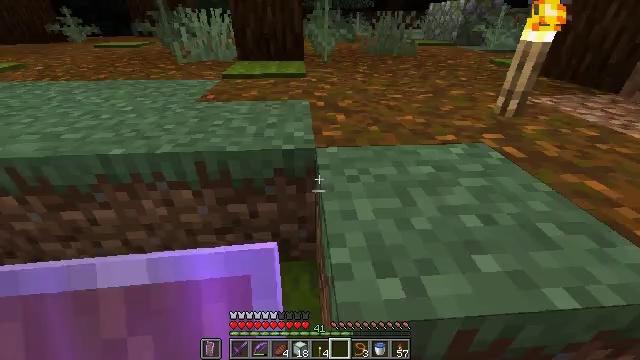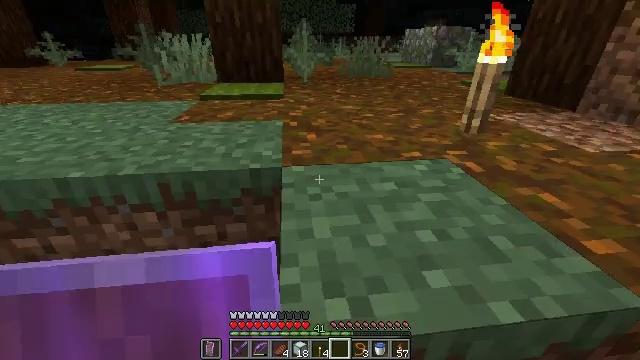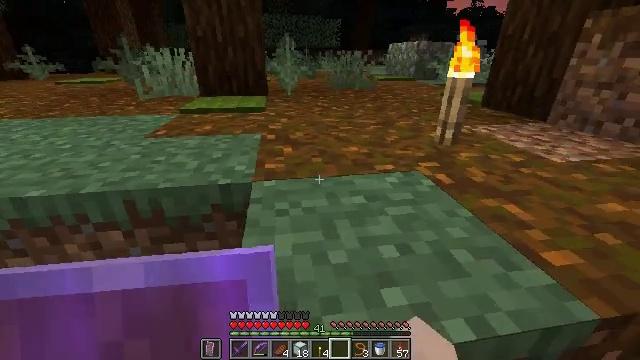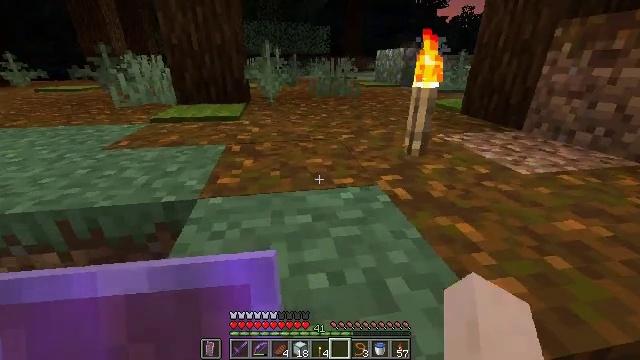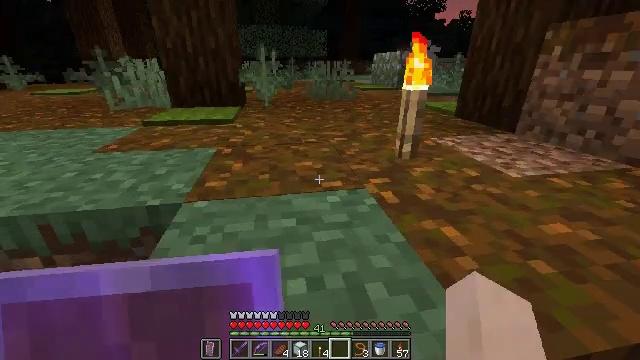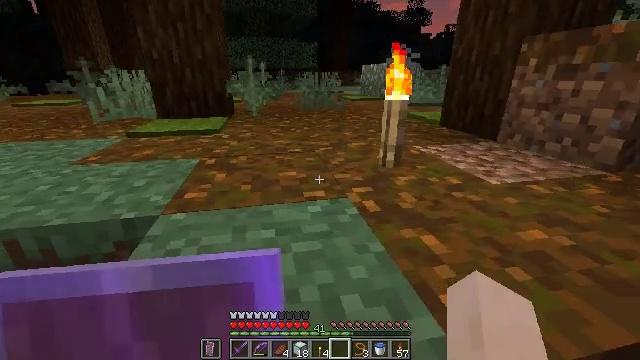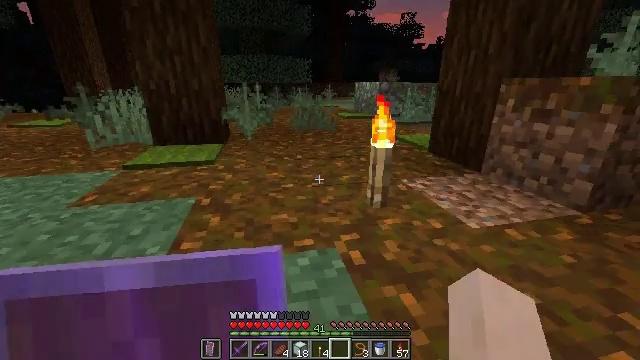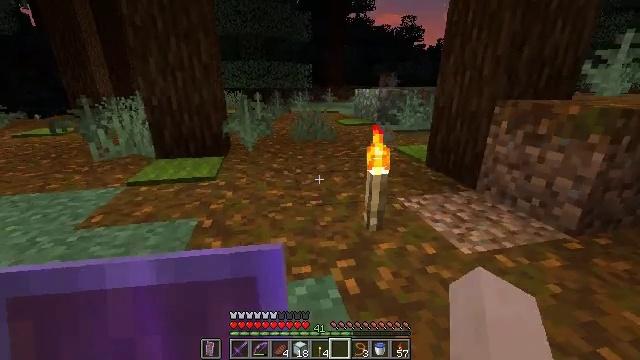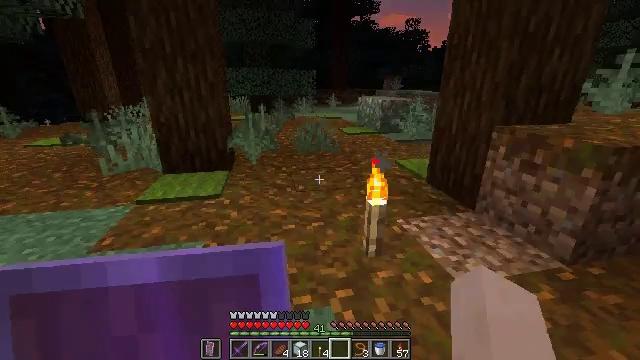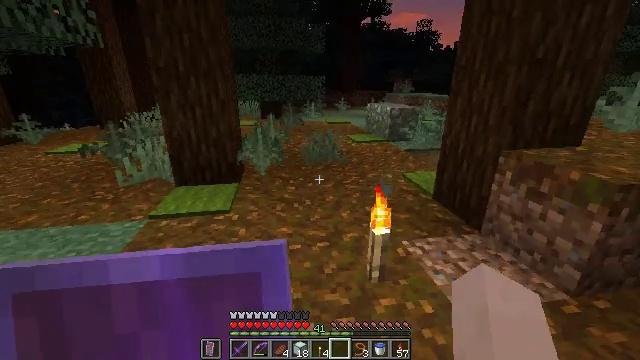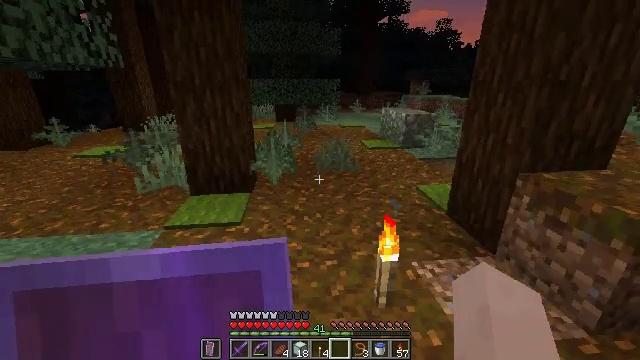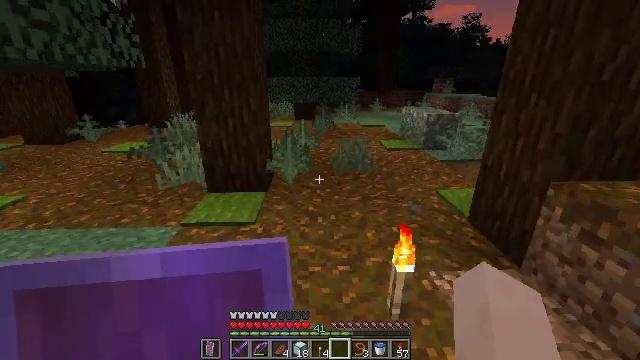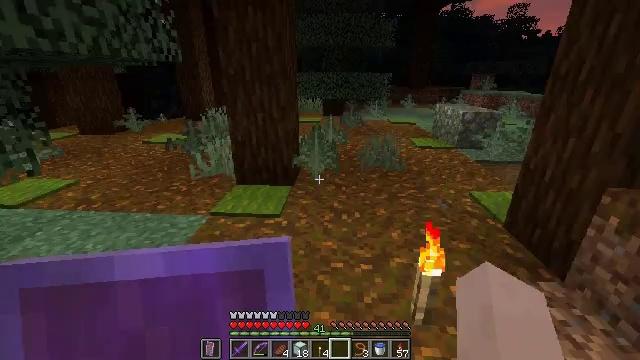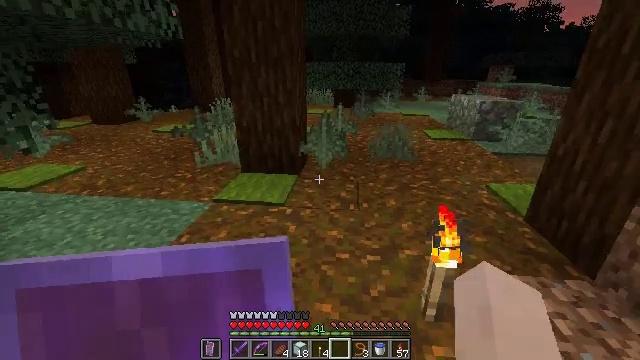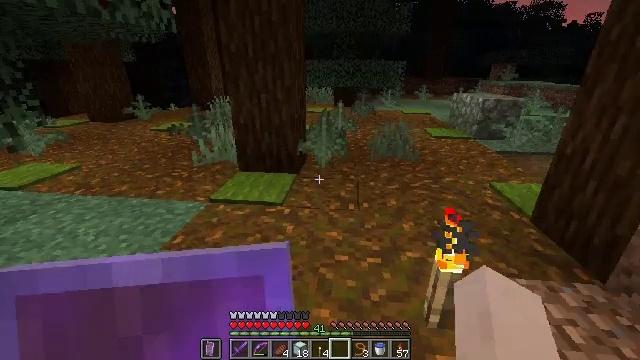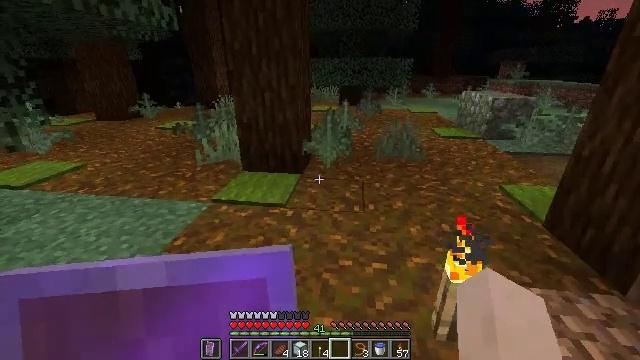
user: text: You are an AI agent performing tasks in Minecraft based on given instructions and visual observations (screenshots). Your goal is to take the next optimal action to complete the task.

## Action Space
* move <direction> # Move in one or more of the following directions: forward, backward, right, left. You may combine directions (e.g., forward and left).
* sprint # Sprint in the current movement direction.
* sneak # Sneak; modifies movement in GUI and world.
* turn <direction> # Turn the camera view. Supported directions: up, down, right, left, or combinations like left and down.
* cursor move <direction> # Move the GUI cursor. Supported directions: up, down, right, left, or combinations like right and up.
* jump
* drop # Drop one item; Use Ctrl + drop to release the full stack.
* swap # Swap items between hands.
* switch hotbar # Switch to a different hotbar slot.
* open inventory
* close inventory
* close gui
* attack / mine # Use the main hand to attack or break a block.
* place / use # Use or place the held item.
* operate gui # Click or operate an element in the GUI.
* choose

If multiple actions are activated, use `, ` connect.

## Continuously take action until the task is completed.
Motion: motion action
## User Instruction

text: Craft a green carpet by using two green wool blocks.
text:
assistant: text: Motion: move right, turn right and up
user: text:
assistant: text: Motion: move forward and move right, turn right and up
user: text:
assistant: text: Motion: move forward, turn up
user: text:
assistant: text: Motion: move forward
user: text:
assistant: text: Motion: move forward, turn right and up
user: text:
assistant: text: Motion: move forward, turn up, jump
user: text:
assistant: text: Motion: move forward, jump
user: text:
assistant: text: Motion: move forward, jump
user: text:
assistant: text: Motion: move forward, turn left, jump
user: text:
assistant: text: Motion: move forward, turn left
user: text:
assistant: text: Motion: move forward, turn left
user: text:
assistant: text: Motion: move forward, turn left
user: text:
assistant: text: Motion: move forward, turn left and down
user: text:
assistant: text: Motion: move forward
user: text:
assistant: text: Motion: move forward, turn left
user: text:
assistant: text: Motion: move forward, turn left and down
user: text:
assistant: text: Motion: move forward, turn left and down
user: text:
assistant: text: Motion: turn left and down
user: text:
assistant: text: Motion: turn left and down
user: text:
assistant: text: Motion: move right
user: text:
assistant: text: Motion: move right, turn left
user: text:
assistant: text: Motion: move right, turn left and down
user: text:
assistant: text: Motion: turn left and down
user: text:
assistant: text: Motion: turn left
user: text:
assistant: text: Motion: no_op
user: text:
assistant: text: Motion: no_op
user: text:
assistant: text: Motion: no_op
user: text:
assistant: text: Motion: no_op
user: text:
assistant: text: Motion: no_op
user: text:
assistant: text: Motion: no_op